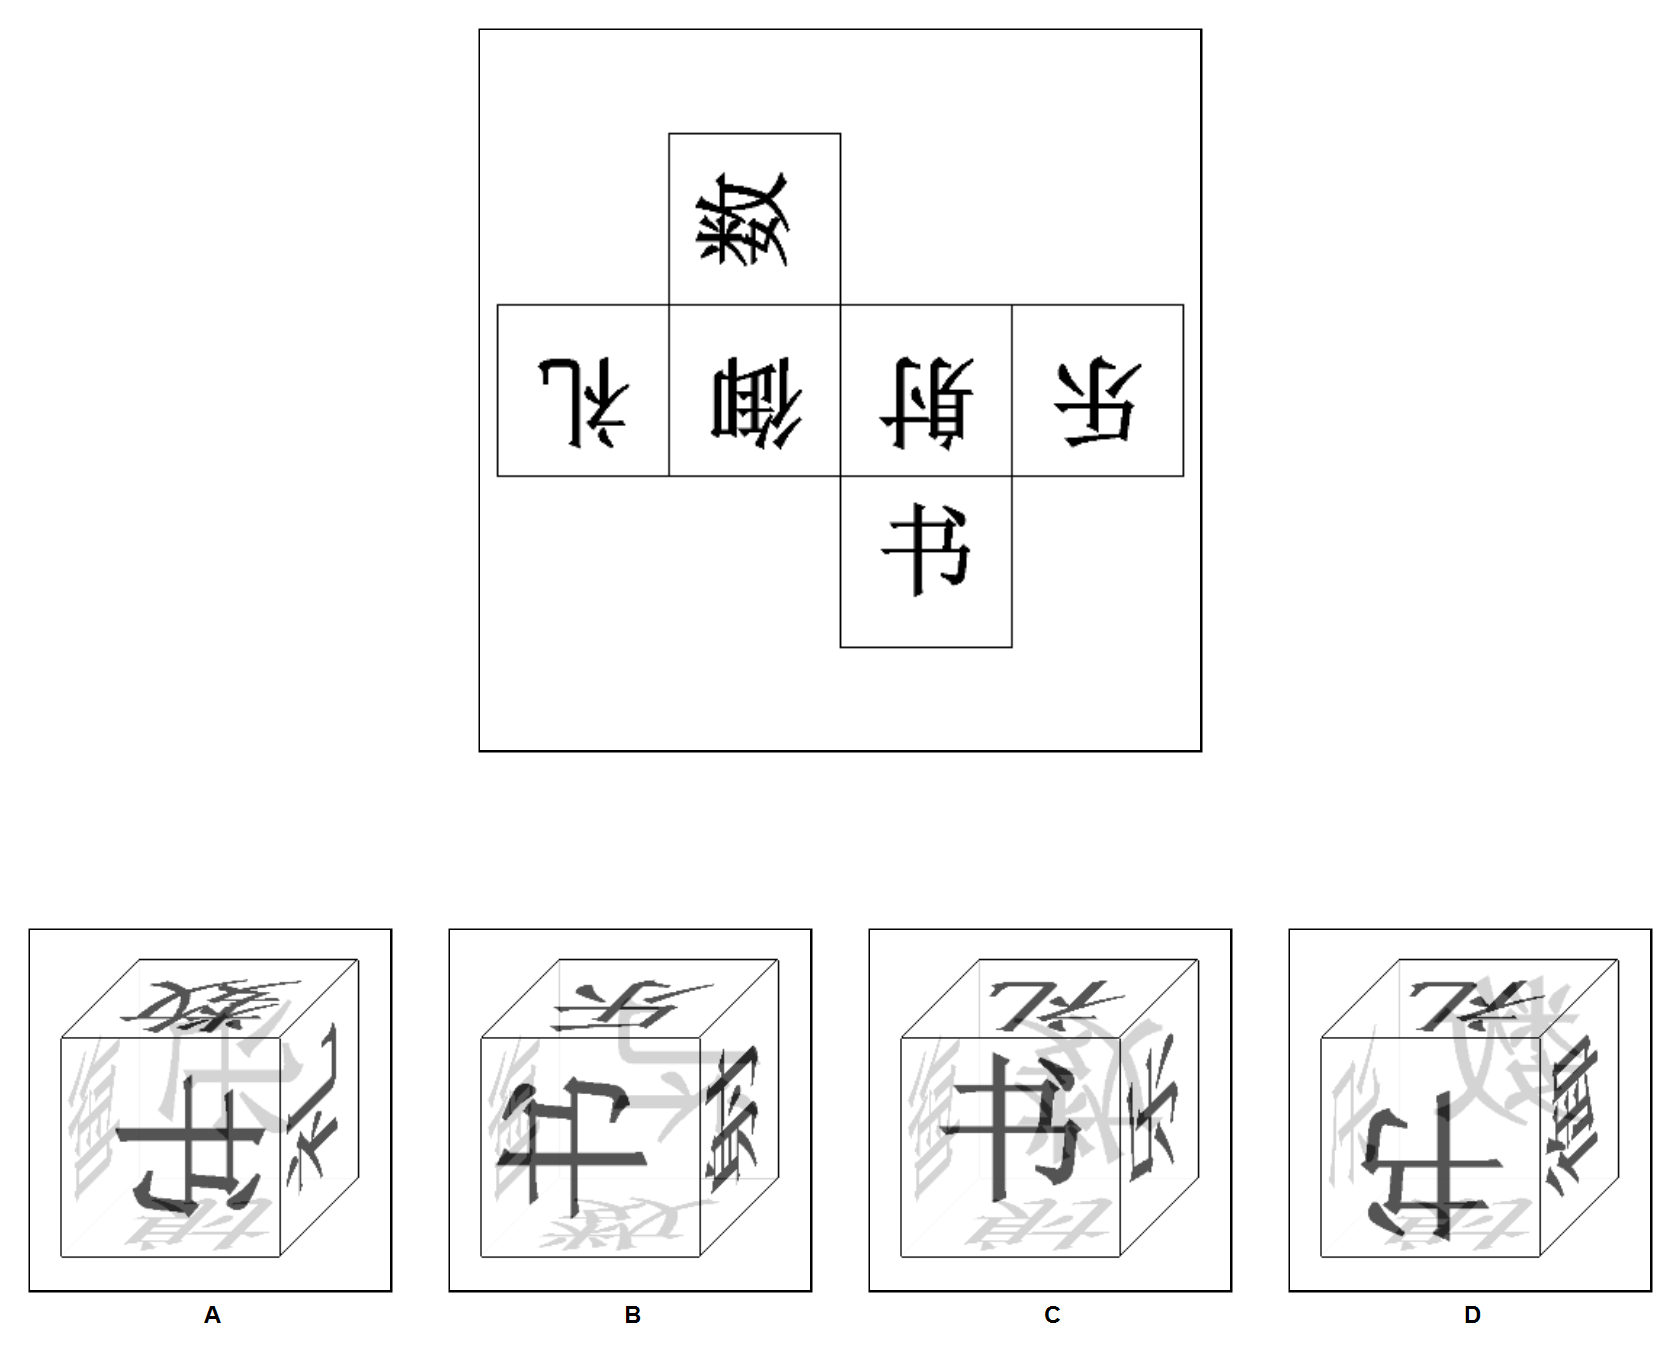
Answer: D